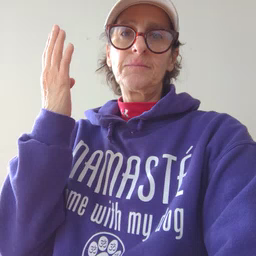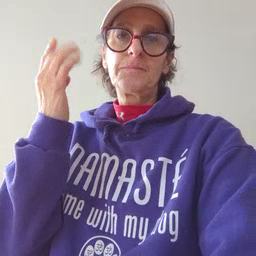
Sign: tooth